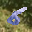
Label: 5